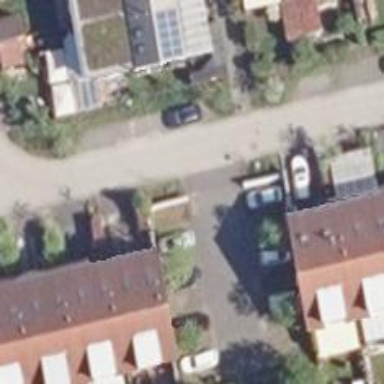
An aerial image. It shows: Living street.